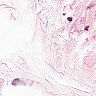
Metastatic tissue present: no